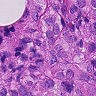
Metastatic tissue present: yes